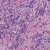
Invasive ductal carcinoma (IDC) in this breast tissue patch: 1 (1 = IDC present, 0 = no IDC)